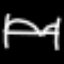
Label: bed